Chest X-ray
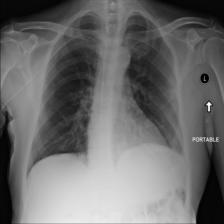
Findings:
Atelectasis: negative
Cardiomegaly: negative
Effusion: negative
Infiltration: negative
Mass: negative
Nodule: negative
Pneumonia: negative
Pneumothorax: negative
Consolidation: negative
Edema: negative
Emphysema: negative
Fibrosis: negative
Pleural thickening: negative
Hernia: negative